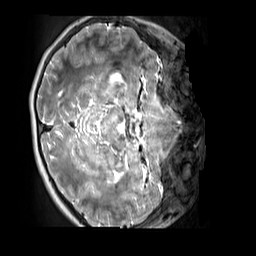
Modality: T2w
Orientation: axial
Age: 11
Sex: female
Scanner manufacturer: siemens
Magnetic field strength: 3 T
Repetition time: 3.2 s
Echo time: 0.408 s